Question: i want to use cmd python to connect mysql database, but it not working and show me the error. After several try, still can't figure out how to fix this problem
can someone help me?
thanks

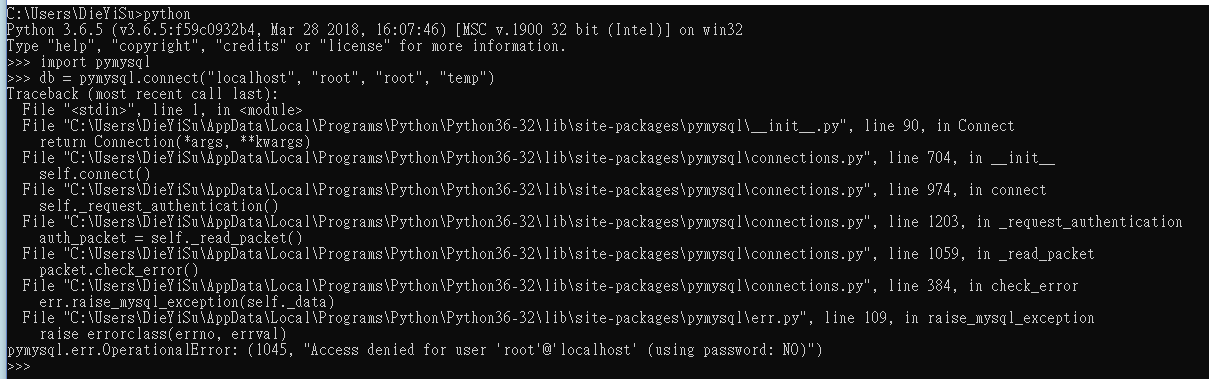
Answer: the 3d param is password. you set in code "root". check the real pass.
or if you don't have a passwd try this:
'''
conn = pymysql.connect(host='localhost', port=3306, user='root', passwd='', db='mysql')
'''
or as like <URL>